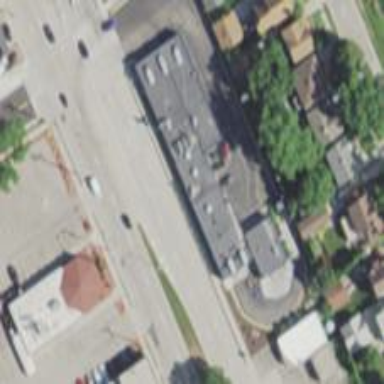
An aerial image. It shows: Building housing car wash facility.